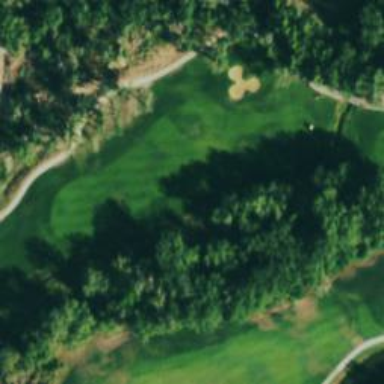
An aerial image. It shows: View of golf hole.